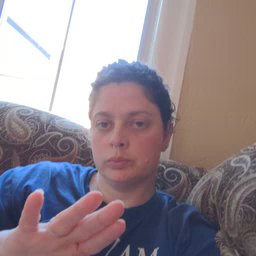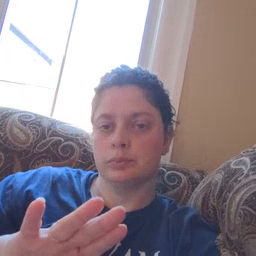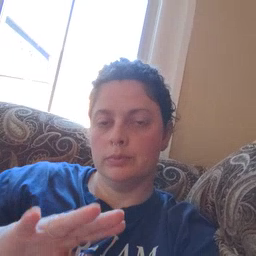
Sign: any